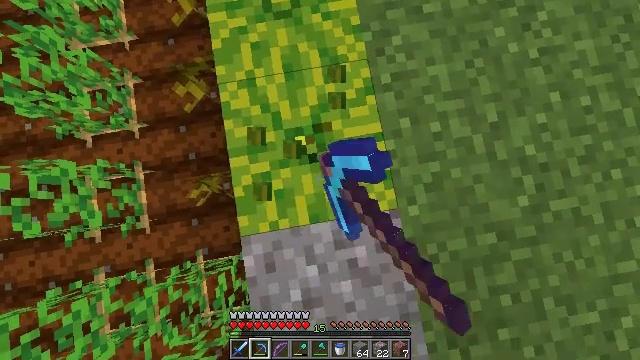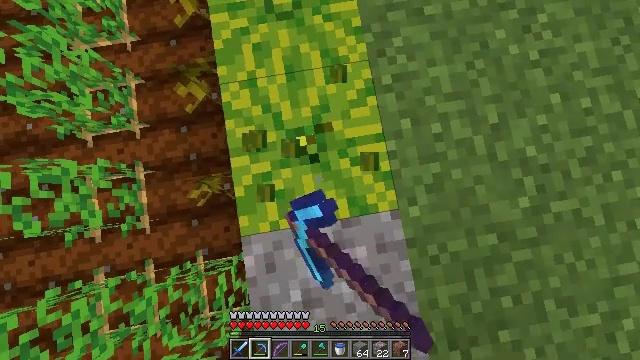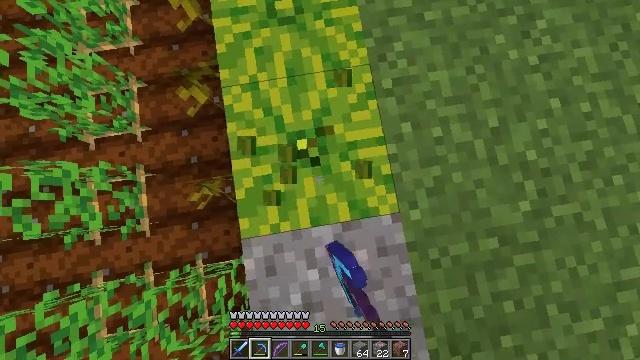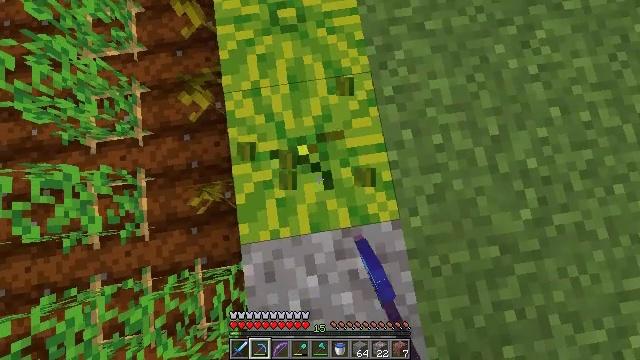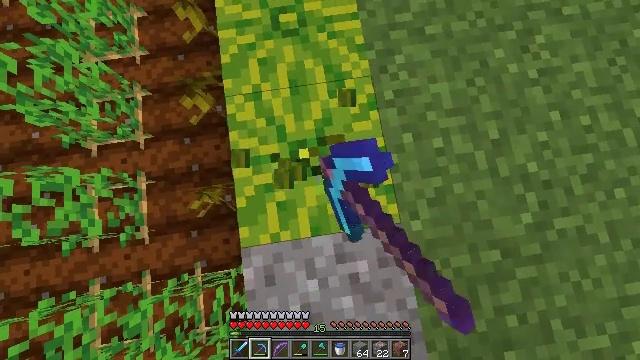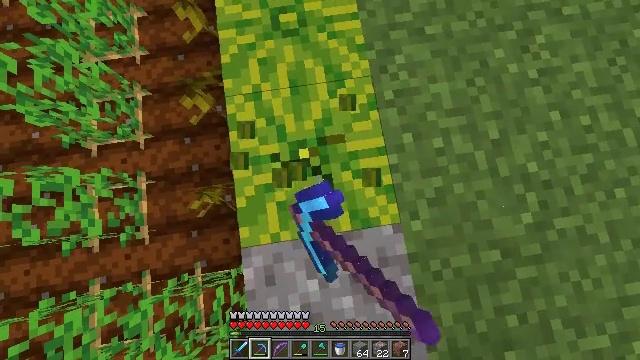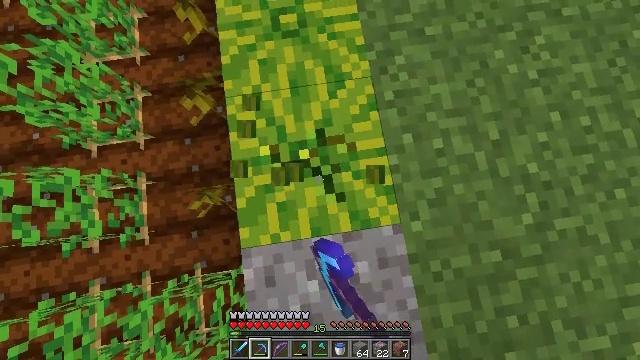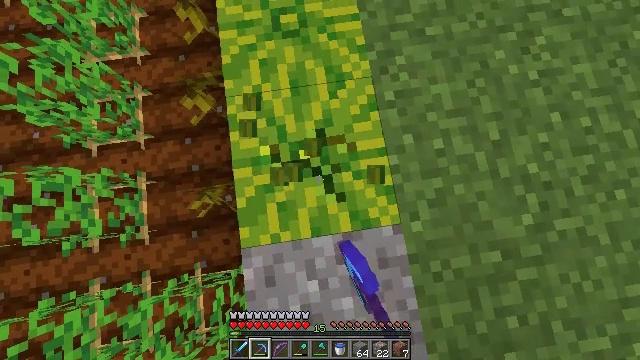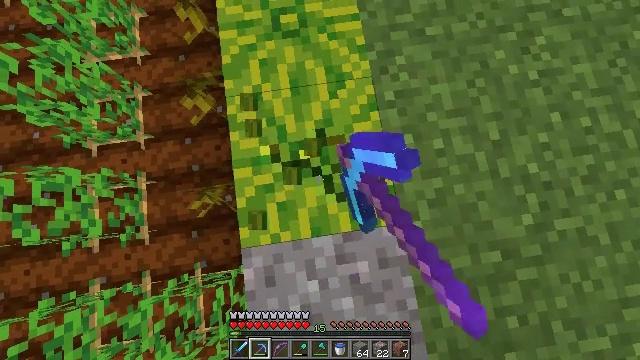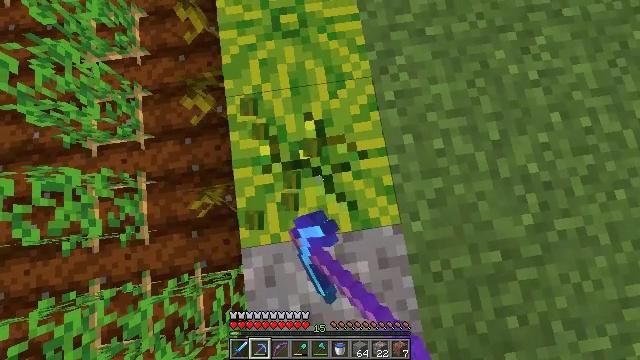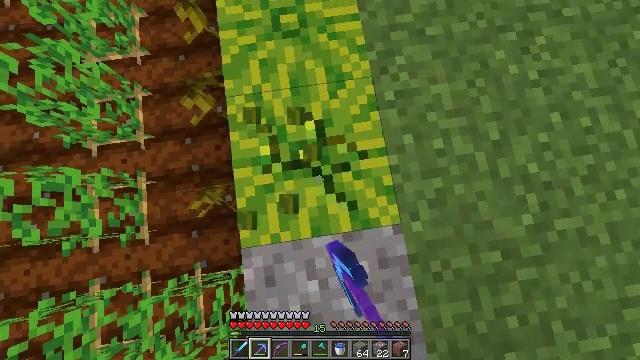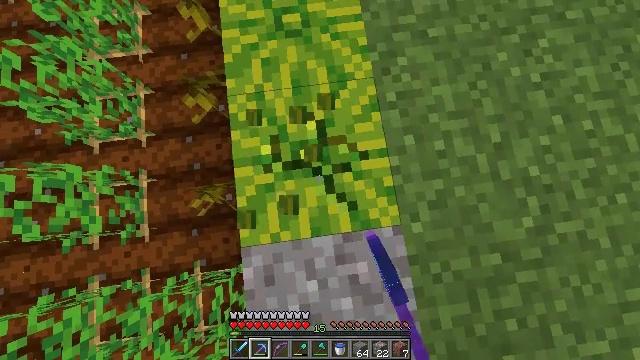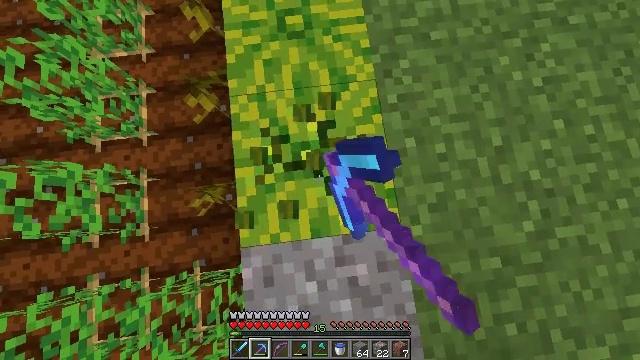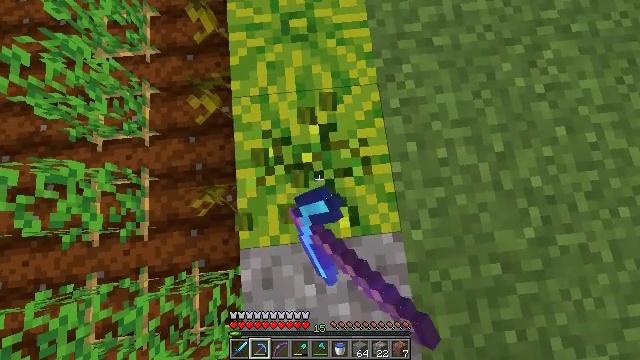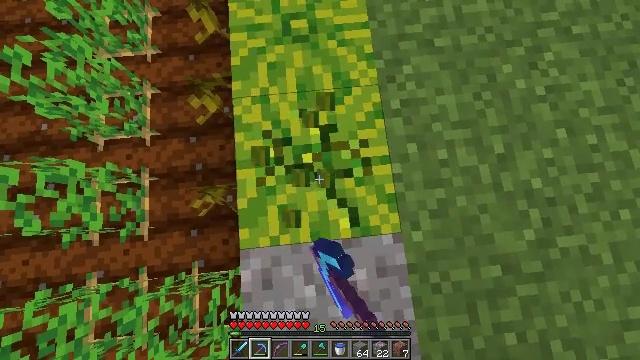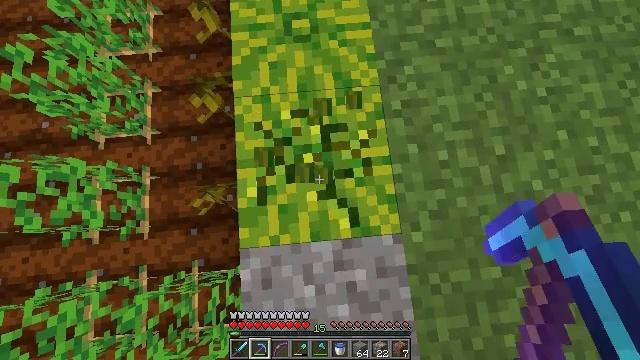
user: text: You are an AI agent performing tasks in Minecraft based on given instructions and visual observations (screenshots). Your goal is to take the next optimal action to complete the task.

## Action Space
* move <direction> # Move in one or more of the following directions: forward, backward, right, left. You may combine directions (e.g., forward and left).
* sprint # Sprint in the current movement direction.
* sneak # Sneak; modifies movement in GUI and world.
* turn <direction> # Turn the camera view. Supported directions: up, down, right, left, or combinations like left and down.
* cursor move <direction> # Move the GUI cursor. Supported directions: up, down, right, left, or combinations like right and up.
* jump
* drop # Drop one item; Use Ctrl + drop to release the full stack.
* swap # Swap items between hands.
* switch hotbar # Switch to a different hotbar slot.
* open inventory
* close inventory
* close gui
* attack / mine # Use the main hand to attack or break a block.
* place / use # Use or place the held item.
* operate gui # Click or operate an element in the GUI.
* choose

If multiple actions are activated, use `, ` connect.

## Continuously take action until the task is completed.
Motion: motion action
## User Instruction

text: Mine a melon block.
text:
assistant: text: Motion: attack / mine
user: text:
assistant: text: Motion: turn up, attack / mine
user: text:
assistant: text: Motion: turn up, attack / mine
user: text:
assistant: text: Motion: attack / mine
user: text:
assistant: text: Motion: attack / mine
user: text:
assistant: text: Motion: attack / mine
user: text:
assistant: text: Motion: attack / mine
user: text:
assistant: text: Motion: attack / mine
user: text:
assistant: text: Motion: attack / mine
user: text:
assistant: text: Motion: attack / mine
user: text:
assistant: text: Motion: attack / mine
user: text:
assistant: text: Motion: attack / mine
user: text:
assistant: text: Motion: turn left, attack / mine
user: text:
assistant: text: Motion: attack / mine
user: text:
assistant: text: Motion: attack / mine
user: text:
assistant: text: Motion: attack / mine
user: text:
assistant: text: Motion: attack / mine
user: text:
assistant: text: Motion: attack / mine
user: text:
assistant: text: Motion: attack / mine
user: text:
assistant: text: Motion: attack / mine
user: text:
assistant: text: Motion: attack / mine
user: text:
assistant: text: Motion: attack / mine
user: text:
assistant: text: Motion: attack / mine
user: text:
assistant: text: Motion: attack / mine
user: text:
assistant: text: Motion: attack / mine
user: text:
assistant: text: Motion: attack / mine
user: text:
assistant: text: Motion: attack / mine
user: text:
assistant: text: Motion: attack / mine
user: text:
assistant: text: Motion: attack / mine
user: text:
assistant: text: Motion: move forward, attack / mine